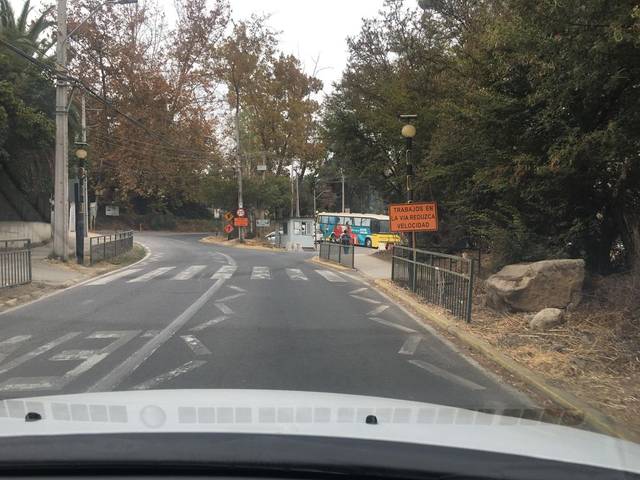
Region: Chile
Coordinates: -33.378, -70.613